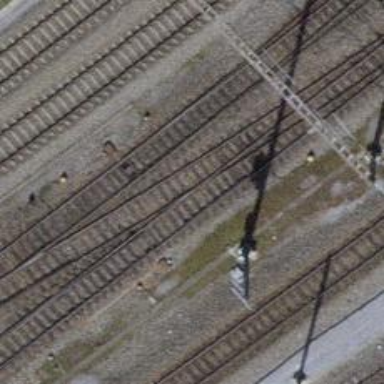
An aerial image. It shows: Single railway track with electrification through contact line.